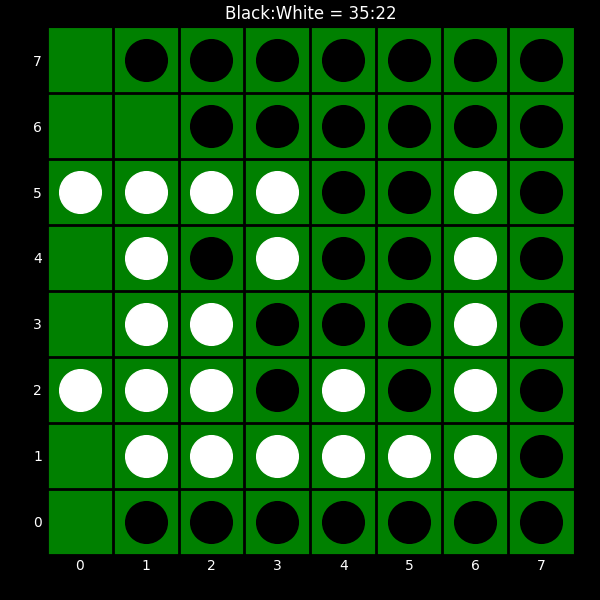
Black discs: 35
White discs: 22